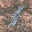
Label: 1